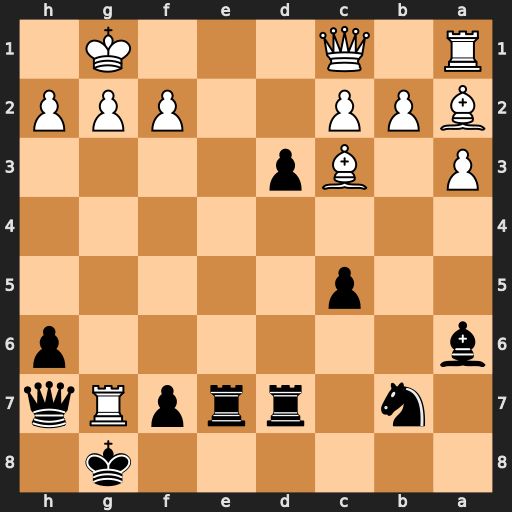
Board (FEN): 6k1/1n1rrpRq/b6p/2p5/8/P1Bp4/BPP2PPP/R1Q3K1
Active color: b
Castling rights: -
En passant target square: -
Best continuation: Qxg7 Bxg7 d2